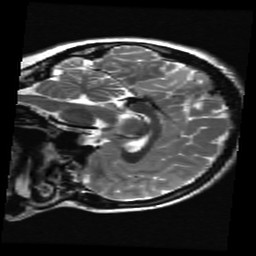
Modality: T2w
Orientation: sagittal
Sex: female
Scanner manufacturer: ge
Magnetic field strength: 3 T
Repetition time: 5 s
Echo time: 0.1017 s